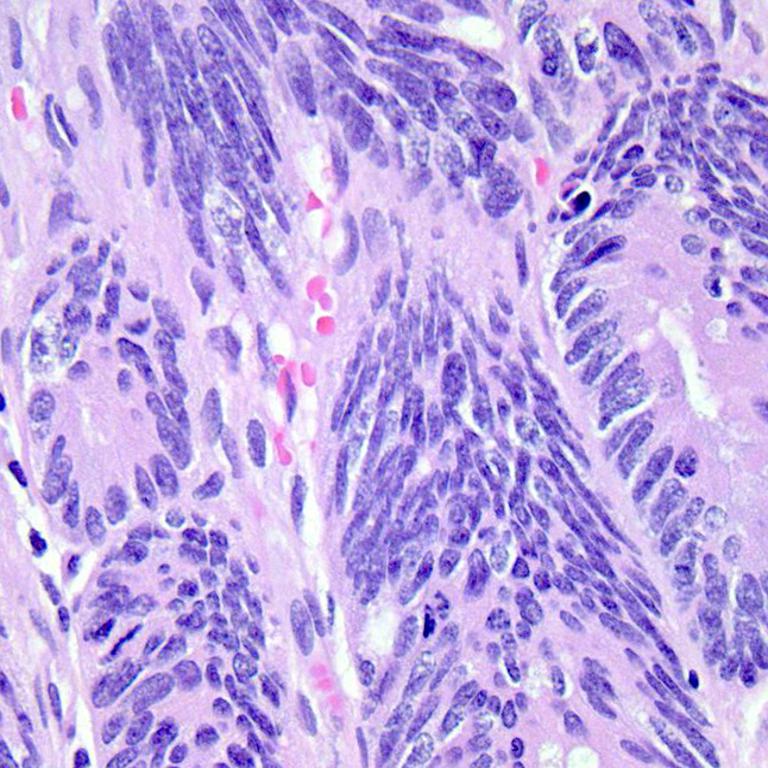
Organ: colon
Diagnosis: adenocarcinomas